Question: I am trying to utilize UIWebView functionality, specifically I want to do something like this: <URL>
But I am having an issue when I try and add the UIWebViewDelegate to my AppDelegate interface.

Anyone know what the issue is? Note this is Mac OS not iOS.
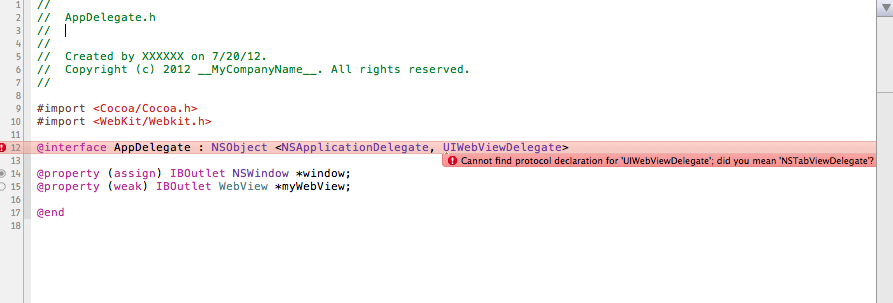
Answer: > Anyone know what the issue is? Note this is Mac OS not iOS.
That's the issue right there.
There is no 'UIWebView' or 'UIWebViewDelegate' on MacOS X. UI is the prefix for UIKit, which is the iOS equivalent of AppKit. When you see a class whose name begins with UI, you know immediately that you're looking at iOS code.
The class you're probably looking for is <URL>